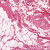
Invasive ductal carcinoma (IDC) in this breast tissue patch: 0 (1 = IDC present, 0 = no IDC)